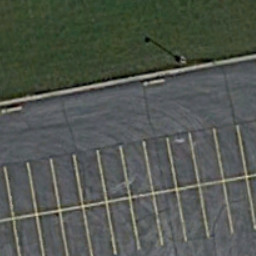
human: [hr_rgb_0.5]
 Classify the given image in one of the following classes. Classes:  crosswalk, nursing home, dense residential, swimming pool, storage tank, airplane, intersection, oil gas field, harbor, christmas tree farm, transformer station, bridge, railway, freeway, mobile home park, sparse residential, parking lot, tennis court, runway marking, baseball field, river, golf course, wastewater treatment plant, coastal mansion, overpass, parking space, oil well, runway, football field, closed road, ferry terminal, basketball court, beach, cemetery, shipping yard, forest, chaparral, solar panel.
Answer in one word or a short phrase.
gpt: parking space